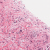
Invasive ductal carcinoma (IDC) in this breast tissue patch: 0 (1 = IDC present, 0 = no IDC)